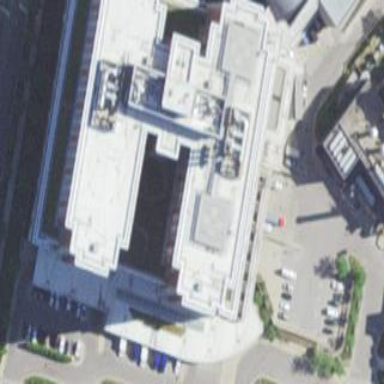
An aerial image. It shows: Part of building.